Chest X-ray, PA view. Patient: 60 years old, sex M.
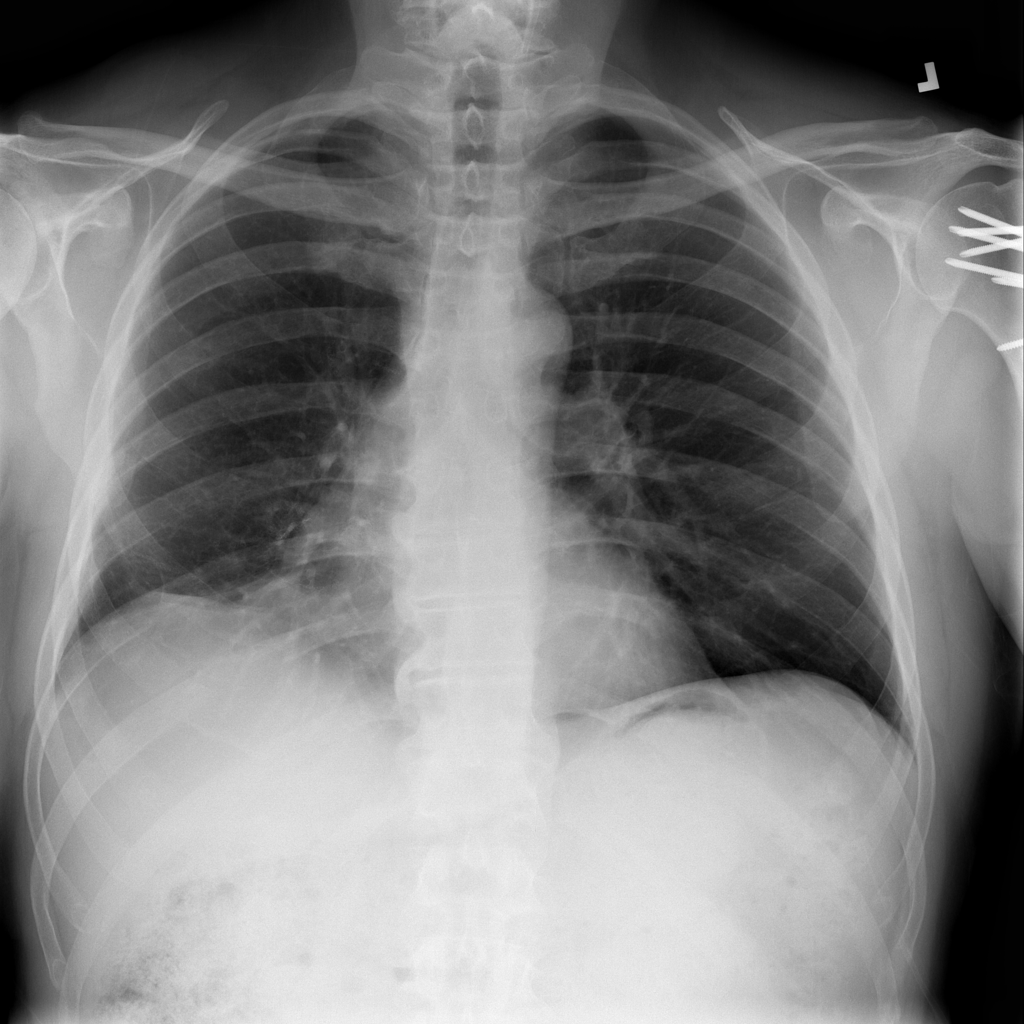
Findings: Infiltration